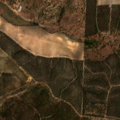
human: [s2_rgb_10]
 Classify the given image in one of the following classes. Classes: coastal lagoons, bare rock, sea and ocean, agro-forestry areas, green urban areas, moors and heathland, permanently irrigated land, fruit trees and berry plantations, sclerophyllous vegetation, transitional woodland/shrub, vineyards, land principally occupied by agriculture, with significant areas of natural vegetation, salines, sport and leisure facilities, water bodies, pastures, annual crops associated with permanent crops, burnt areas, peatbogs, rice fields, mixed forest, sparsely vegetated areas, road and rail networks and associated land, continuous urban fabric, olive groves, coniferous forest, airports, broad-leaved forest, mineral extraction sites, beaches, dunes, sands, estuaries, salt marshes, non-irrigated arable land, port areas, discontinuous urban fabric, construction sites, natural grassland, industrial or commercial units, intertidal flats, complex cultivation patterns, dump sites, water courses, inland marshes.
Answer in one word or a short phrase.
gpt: land principally occupied by agriculture, with significant areas of natural vegetation, agro-forestry areas, broad-leaved forest, transitional woodland/shrub